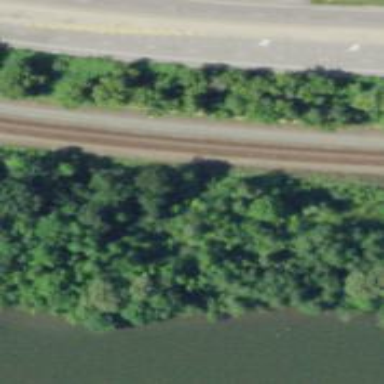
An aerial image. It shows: Railway track.